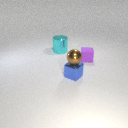
small blue metal cube in front of small purple rubber cube